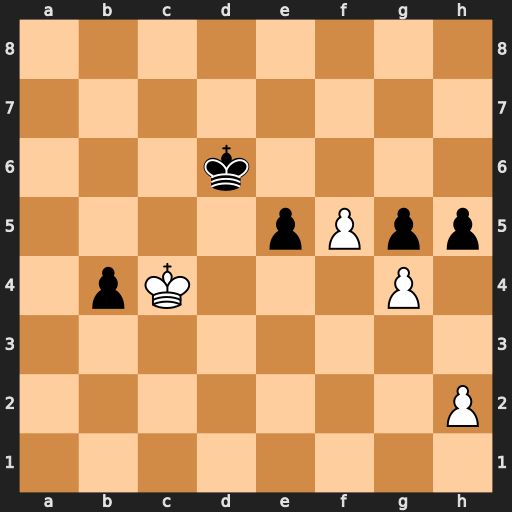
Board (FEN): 8/8/3k4/4pPpp/1pK3P1/8/7P/8
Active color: w
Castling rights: -
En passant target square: -
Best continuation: gxh5 e4 Kxb4